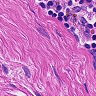
Metastatic tissue present: no